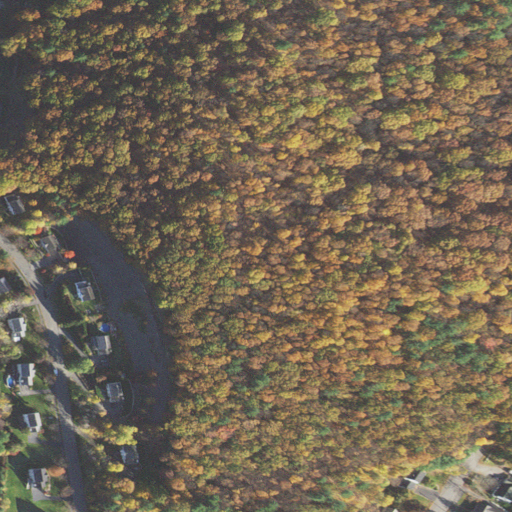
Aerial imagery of mountain in Massachusetts named Phillips Hill containing deciduous forest, medium intensity development, open development, low intensity development, high intensity development, and mixed forest